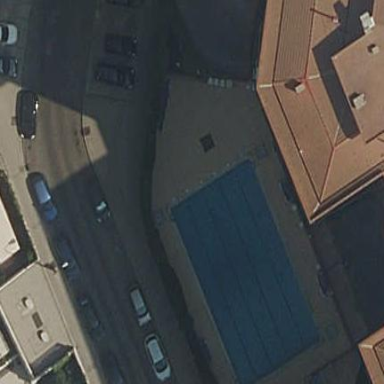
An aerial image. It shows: Swimming pool located in leisure land.